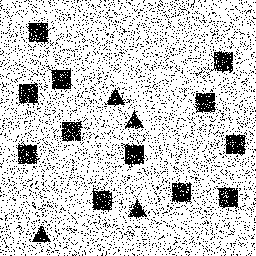
Squares: 12
Triangles: 4
Stars: 0
Total shapes: 16